Question: I'm trying to create a simple intranet style site for our internal users, basically just a top navigation bar with all of our user facing internal sites along the top, when they click on each one it will open the relevant site embedded in the page, maintaining the navigation bar at the top.
So far it is just a simple navigation bar like which opens each in a new tab:
'''
<style>
#nav {
width: 100%;
float: left;
margin: -5 0 -5 -5;
padding: 0;
List-style: none;
background-color: #333333;
border-bottom: 1px solid #ccc;
border-top: 1px solid #ccc;
}
#nav li {
float: left;
}
#nav li a {
display: block;
padding: 4px 15px;
text-decoration: none;
font-family: Arial;
font-weight: none;
color: #FFFFFF;
}
#nav li a:hover {
color: #333333;
background-color: #fffFFF; }
</style>
<html>
<body>
<ul id="nav">
<li><a href="http://intranet/glpi" target="_blank">GLPI</a></li>
<li><a href="http://intranet/Redmine" target="_blank">Redmine</a></li>
<li><a href="http://intranet/sms" target="_blank">SMS gateway</a></li>
<li><a href="http://intranet/labelsregistry" target="_blank">Labels Registry</a></li>
</ul>
</body>
</html>
'''
What I have tried so far is embedding it as an iFrame and an Object. The iFrame will show, but with no content, the object will not even show!
The iFrame I was using to test is:
'''
<iframe id="myframe" src="http://google.com>"</iframe>
'''
This just shows a frame but with 'Internet Explorer cannot display the web page'.
Am I heading in the right direction, or is this a wrong usage of an iFrame?
My HTML is not the greatest!

EDIT :: The site is running on IIS 6.0 on Windows Server 2003 SP2.
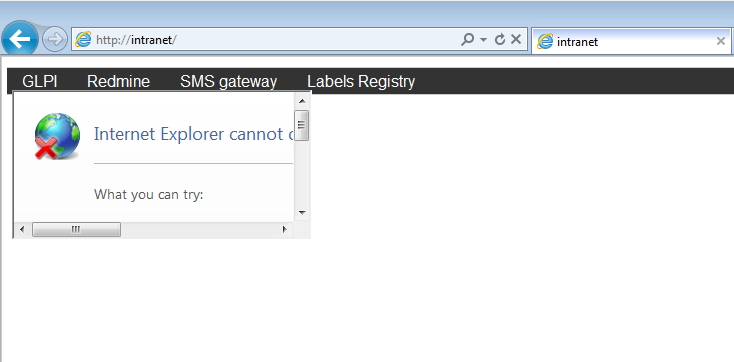
Answer: You cannot link an 'iframe' to an external site (across domains) - try making another page and iframing that page. The most likely reason for the 'iframe' not working is because the target site (in this case, Google) is sending a header to prevent other sites iframing it:
'''
X-Frame-Options: DENY
'''
A lot of sites will do this to prevent a common vulnerability known as <URL>. Some sites will also include some frame busting Javascript as a backup security measure to the HTTP header.
From <URL>:
> The X-Frame-Options HTTP response header can be used to indicate whether or not a browser should be allowed to render a page in a '<frame>' or '<iframe>'. Sites can use this to avoid clickjacking attacks, by ensuring that their content is not embedded into other sites.
: yes, your iframe is using the correct syntax, however you can only iframe to sites that are either on the same domain or that have allowed the use of framing through a header tag.